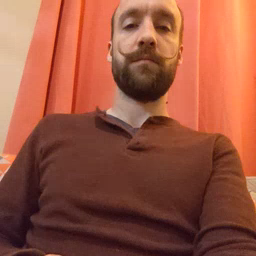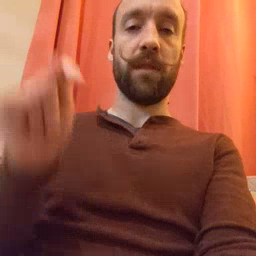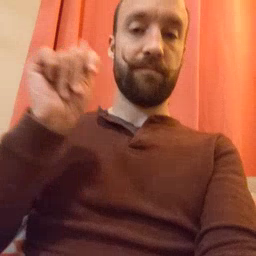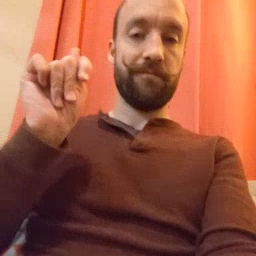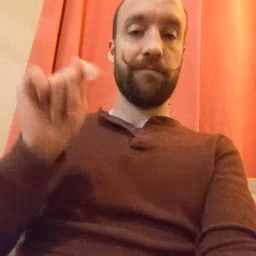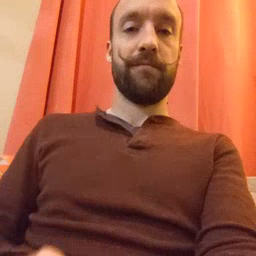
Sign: potty